Aerial crown-view tile of a tropical tree (Barro Colorado Island, Panama), acquired 20241112:
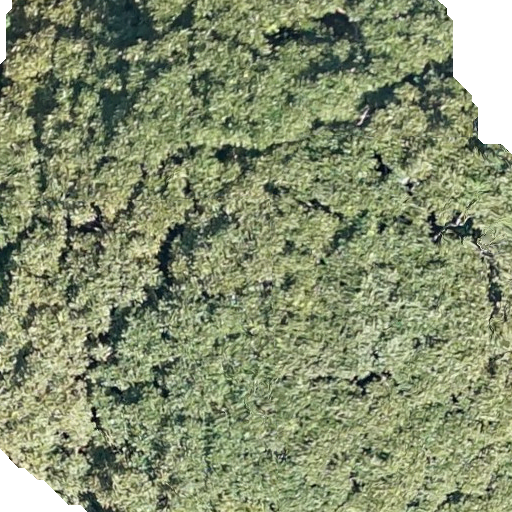
Species: Dipteryx oleifera
GBIF accepted scientific name: Dipteryx oleifera
Crown area: 504.009 m²